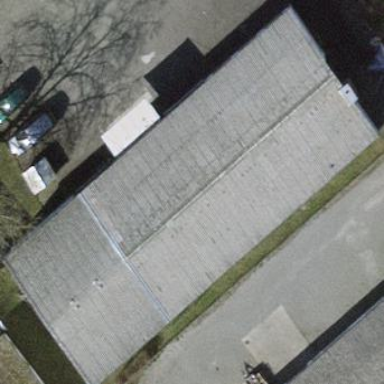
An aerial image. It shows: Commercial building.